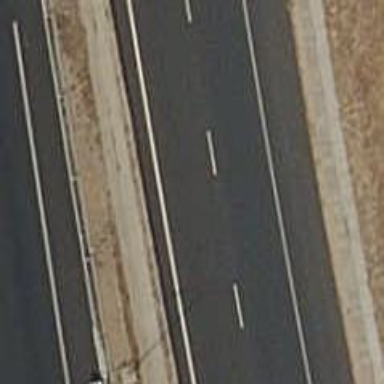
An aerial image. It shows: Motorway link.